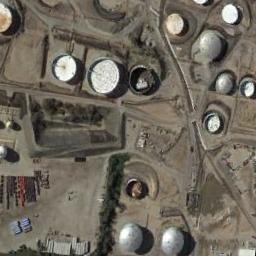
Label: storage tanks